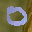
Label: 0